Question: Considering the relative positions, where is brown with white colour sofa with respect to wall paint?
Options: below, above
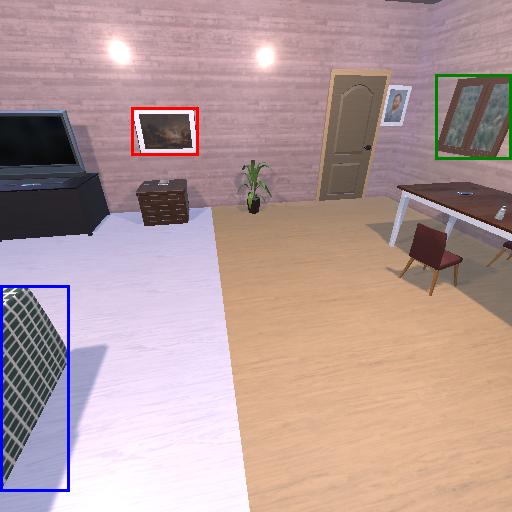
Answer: below